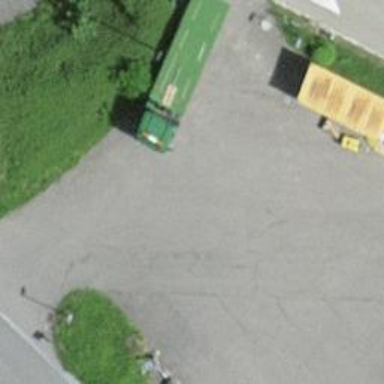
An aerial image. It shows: Convenience shop.